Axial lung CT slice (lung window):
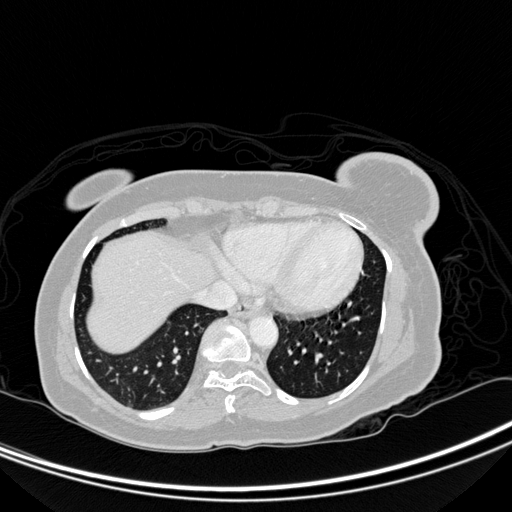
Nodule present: no